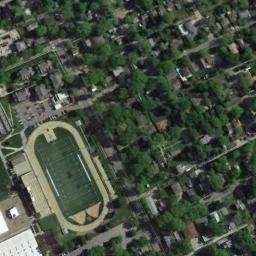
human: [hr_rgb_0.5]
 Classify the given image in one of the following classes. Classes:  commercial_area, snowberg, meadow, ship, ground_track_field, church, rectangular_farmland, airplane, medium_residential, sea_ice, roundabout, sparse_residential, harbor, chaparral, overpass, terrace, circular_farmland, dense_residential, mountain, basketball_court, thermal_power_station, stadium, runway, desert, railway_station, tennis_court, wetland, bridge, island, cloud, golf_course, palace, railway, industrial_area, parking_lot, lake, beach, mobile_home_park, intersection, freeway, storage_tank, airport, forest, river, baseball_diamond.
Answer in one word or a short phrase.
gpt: ground_track_field